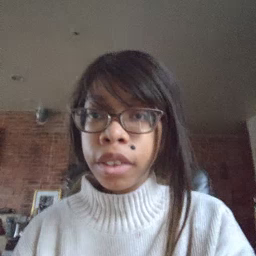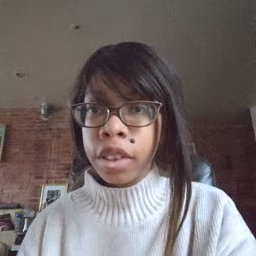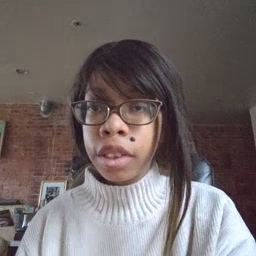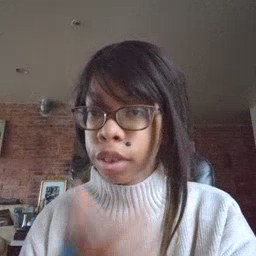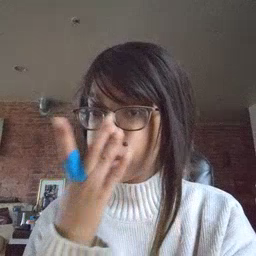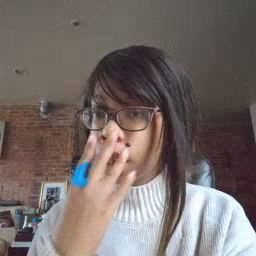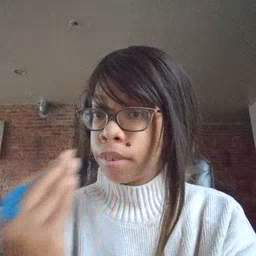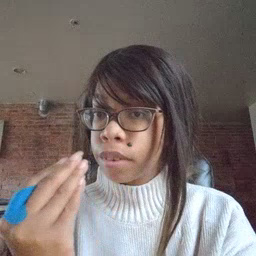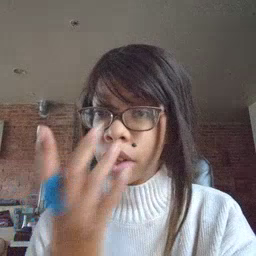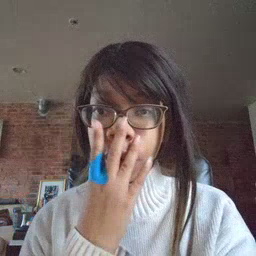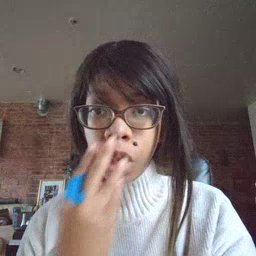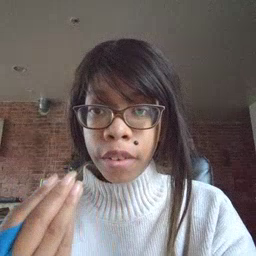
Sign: wolf